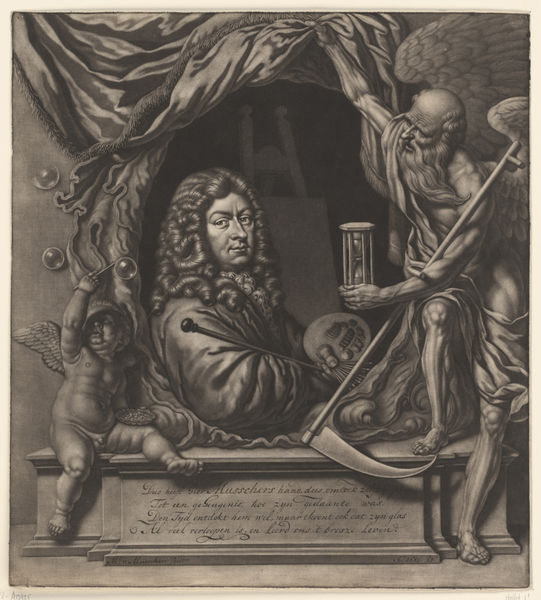
Titel: Zelfportret van Michiel van Musscher in allegorische omlijsting
Künstler: Michiel van Musscher
Standort: Amsterdam
Institution: Rijksmuseum
Schlagwörter: flügel, mann, bart, barock, johannes, tod, instrument, portrait, porträt, vorhang, musik, locken, engel, putte, perücke, schrift, inschrift, maler, alter, stich, text, allegorie, grab, stundenglas, puto, sense, vorhnag, seifenblasen, sanduhr, dankmal, music